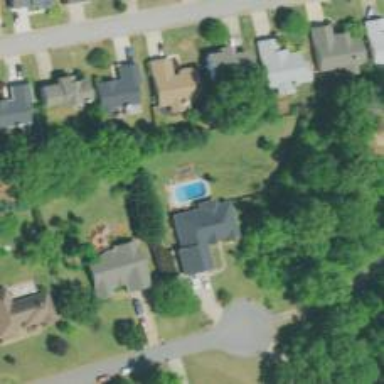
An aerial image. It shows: Swimming pool located in leisure land.